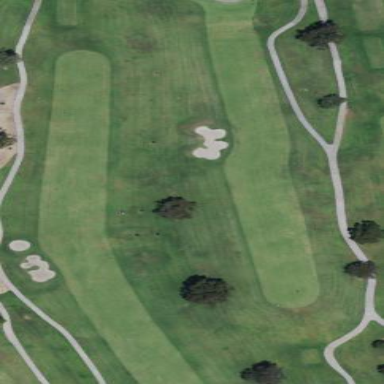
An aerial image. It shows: Grassy area designated as golf fairway.